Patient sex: M
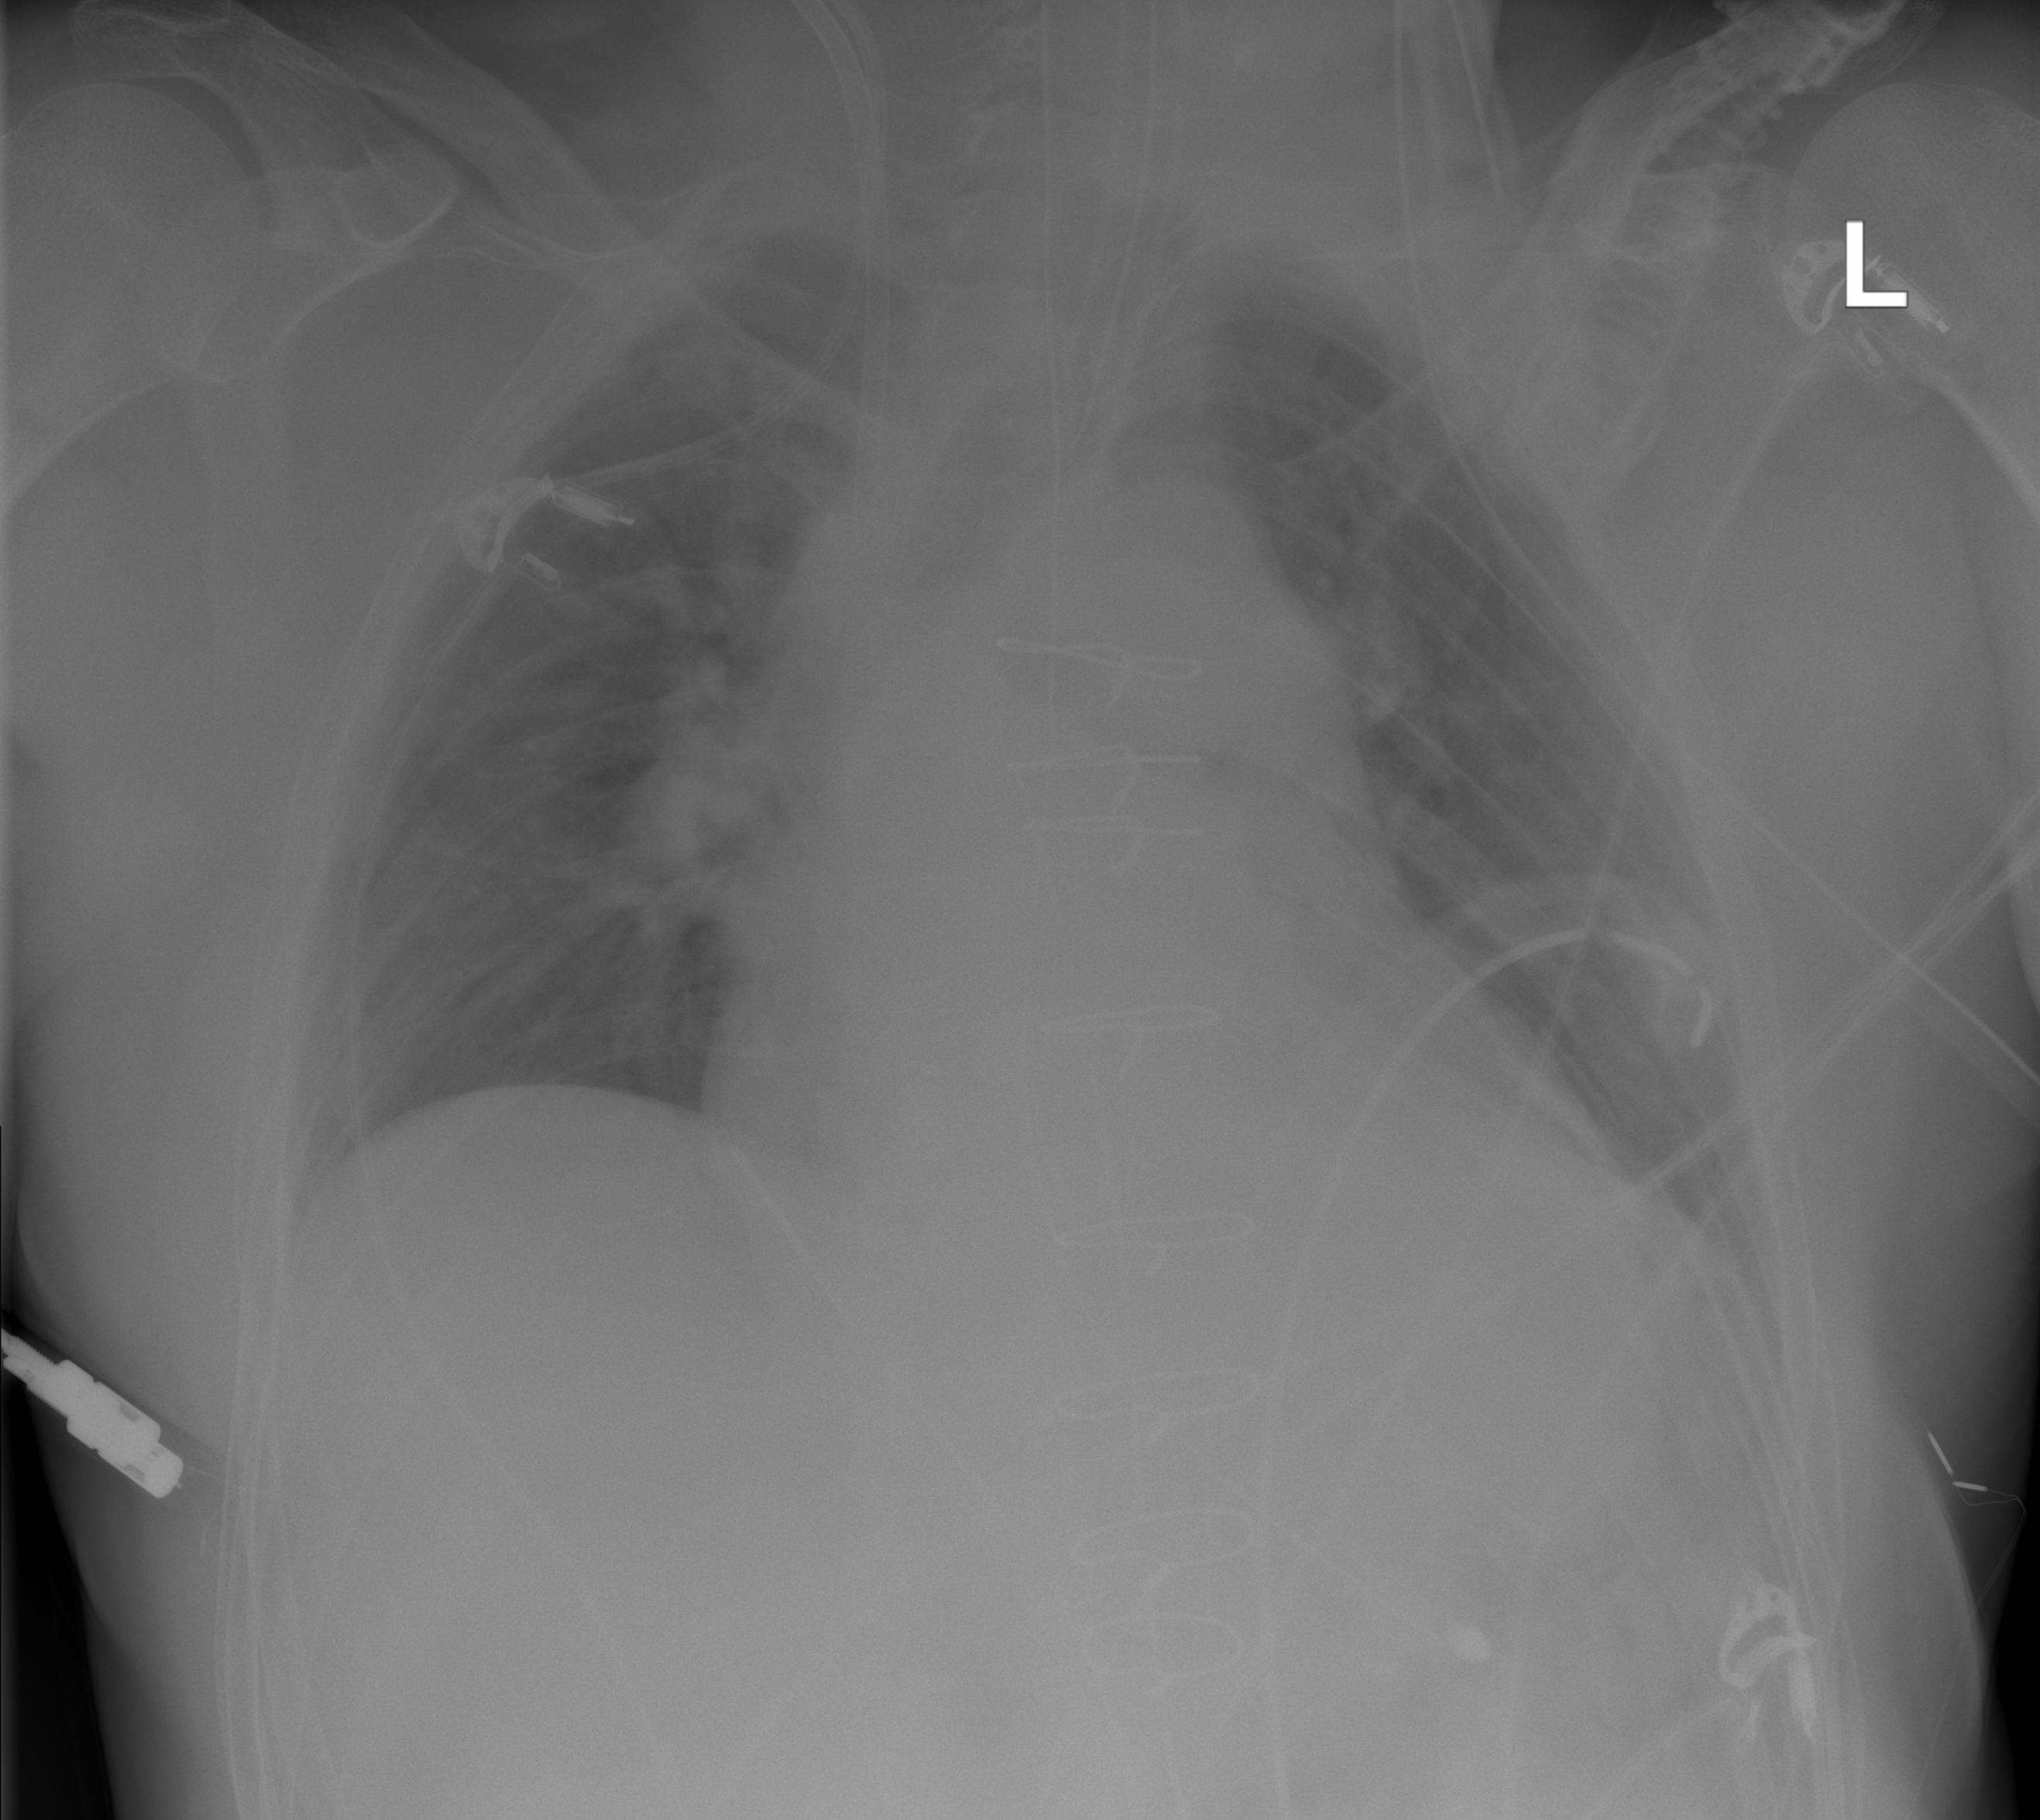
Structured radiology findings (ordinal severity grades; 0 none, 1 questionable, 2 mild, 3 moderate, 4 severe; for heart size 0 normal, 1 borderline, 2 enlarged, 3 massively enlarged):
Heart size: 2
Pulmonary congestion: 0
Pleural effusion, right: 0
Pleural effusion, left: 0
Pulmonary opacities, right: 0
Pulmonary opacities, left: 0
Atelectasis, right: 1
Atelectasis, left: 1